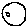
Label: moon